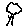
Label: tree